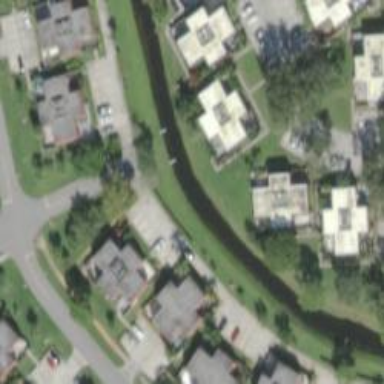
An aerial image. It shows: Canal.